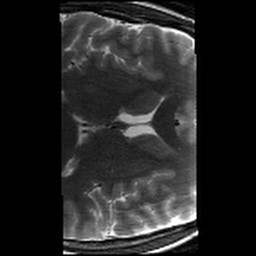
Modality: T2w
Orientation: axial
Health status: healthy
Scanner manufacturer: siemens
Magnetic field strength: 3 T
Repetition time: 8.02 s
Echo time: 0.08 s